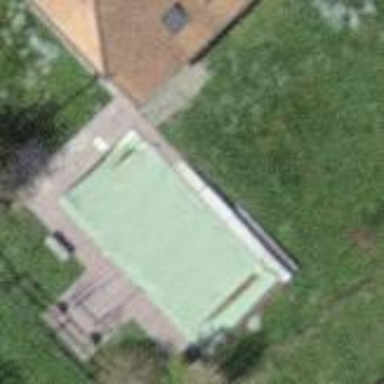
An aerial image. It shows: Swimming pool located in leisure land.